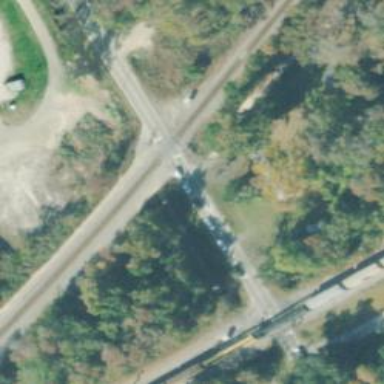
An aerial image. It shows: Level crossing with lights on the railway.